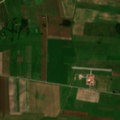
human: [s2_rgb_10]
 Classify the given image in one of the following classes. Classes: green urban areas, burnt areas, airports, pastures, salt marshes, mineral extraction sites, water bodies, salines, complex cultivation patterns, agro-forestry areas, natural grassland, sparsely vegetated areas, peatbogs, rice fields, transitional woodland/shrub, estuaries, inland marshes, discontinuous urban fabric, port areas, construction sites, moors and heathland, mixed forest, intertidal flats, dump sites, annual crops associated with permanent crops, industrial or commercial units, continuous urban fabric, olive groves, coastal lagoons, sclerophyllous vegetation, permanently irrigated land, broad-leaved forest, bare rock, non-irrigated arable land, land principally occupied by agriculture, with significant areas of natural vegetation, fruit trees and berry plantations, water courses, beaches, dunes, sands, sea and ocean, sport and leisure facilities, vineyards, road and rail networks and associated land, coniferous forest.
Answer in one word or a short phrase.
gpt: non-irrigated arable land, complex cultivation patterns, land principally occupied by agriculture, with significant areas of natural vegetation